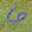
Label: 6